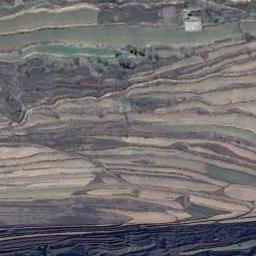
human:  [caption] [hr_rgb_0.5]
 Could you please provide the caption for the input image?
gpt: There is a straight path between the terraces .

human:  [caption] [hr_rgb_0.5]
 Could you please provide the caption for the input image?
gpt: There are several houses in a large layer of brown and green mixed terraces .

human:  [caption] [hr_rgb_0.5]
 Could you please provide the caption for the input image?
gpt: There are many green plants on the terrace .

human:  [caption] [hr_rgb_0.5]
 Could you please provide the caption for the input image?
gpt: The bare and green terrace is next to some trees and a river .

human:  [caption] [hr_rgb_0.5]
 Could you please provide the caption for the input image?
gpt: There are green meadows beside the terraces .